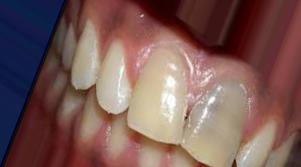
Condition: Tooth Discoloration